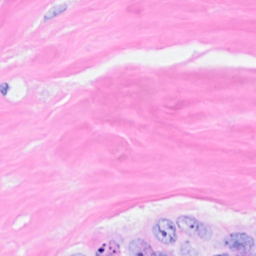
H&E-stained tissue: Breast